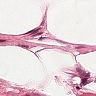
Metastatic tissue present: no